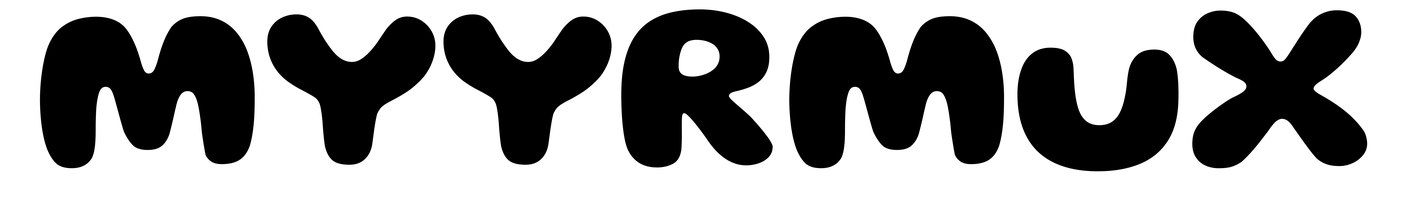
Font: Gluten_Bold